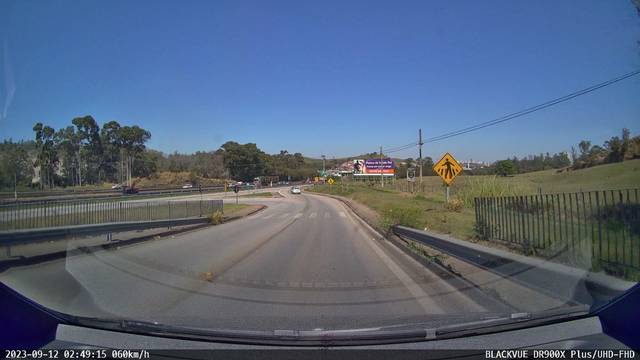
Region: Brazil
Coordinates: -23.509, -47.42